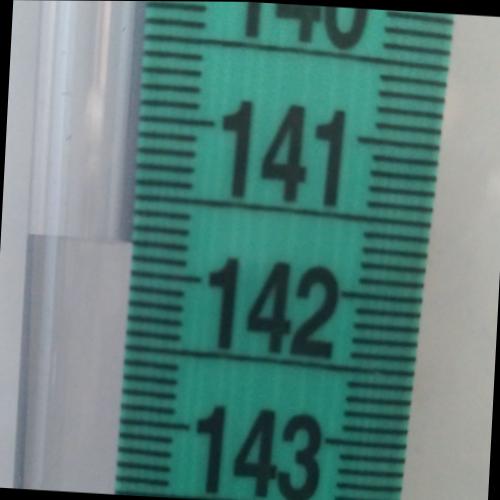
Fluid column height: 141.8 cm